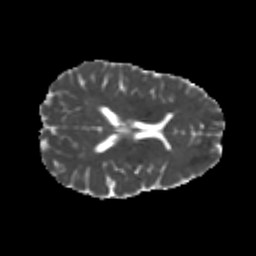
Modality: MD
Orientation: axial
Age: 23
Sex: male
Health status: healthy
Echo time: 0.074 s